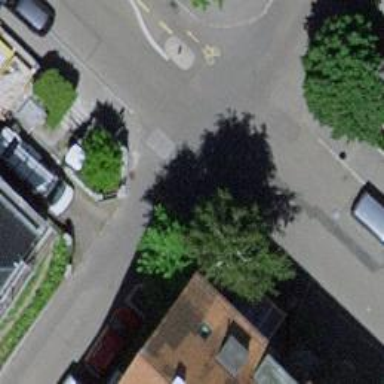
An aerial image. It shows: Kerb serving as barrier.